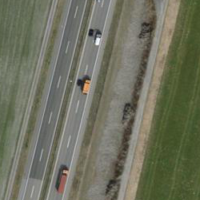
EUNIS habitat code: 57
Species observed at this site:
Linaria vulgaris